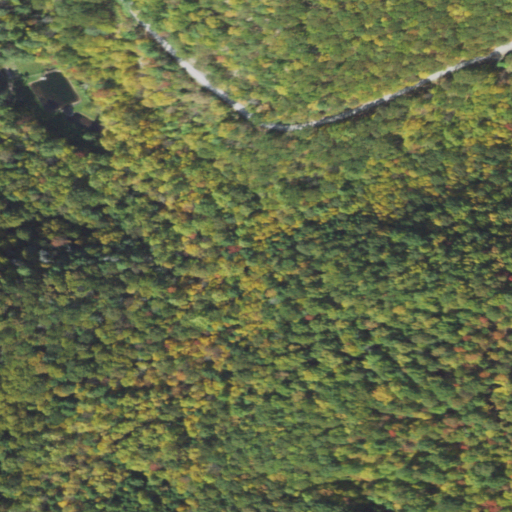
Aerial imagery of gap in Pennsylvania named Hecla Gap containing deciduous forest, evergreen forest, mixed forest, open development, and low intensity development